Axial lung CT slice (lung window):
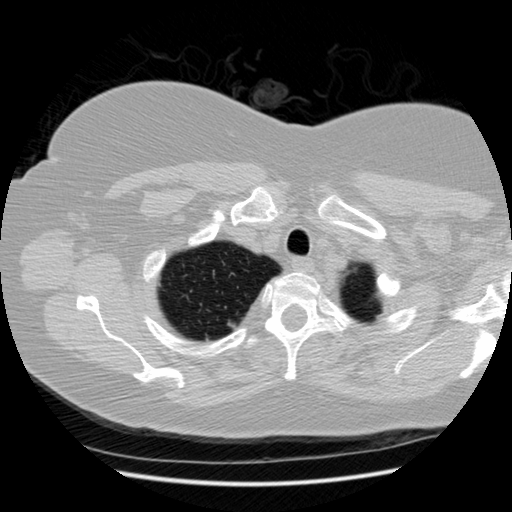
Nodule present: no